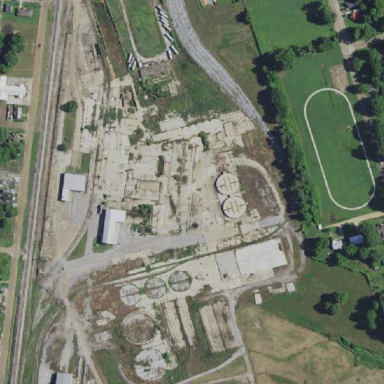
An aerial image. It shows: Brownfield area.